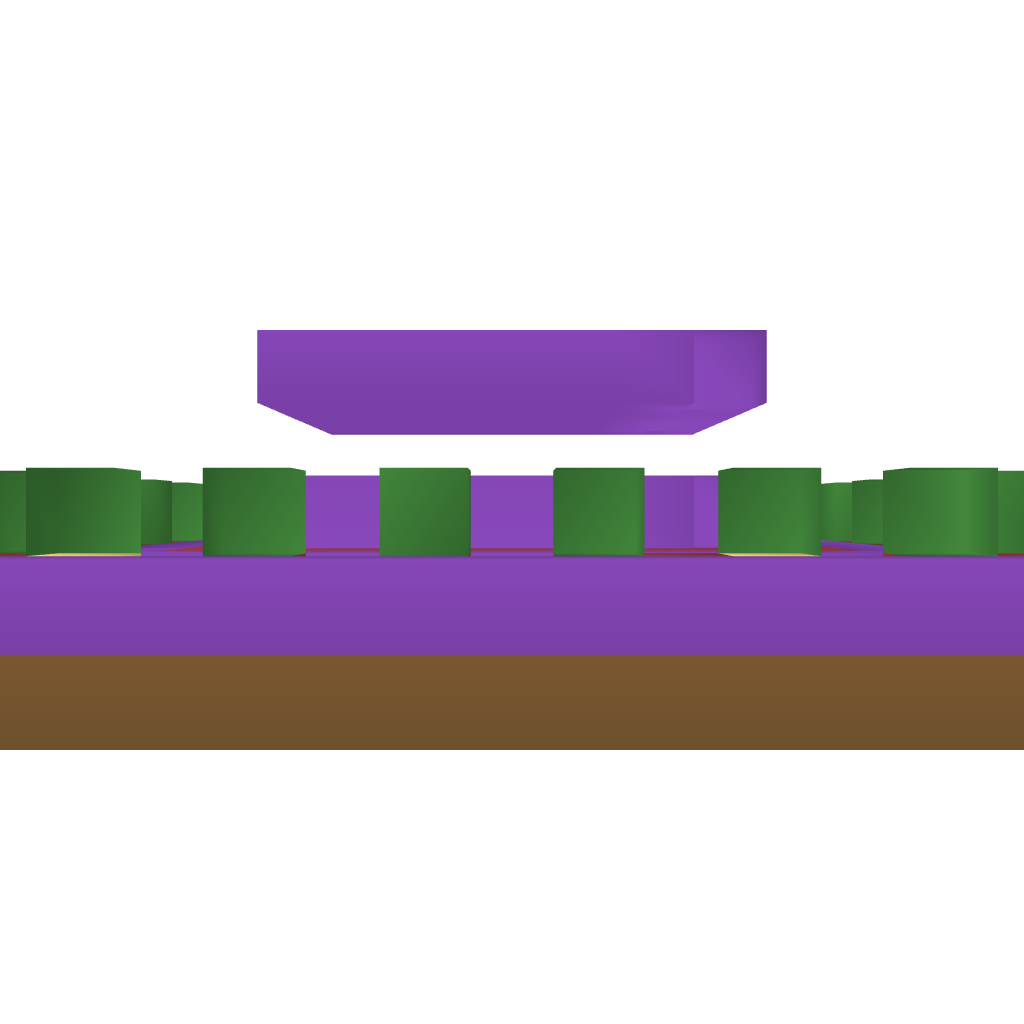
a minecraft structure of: Trap for zombies bad low quality